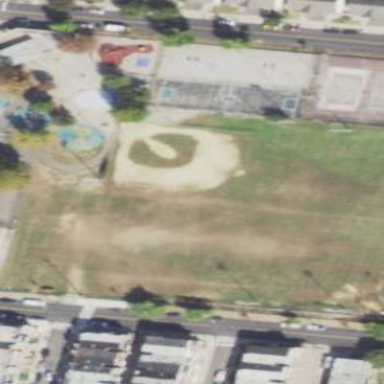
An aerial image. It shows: Baseball pitch for leisure and sports activities.